Question: I'm having issues with implementing a flex button component:
I have applied a CSS style to button and set 'border-color' to, say '#555555'.
So far, it works as expected.
Then, when my application is resized, the border of the button component becomes blurred and its width automatically changes from 1 pixel to 2 pixels, which doesn't look very well..
When I maximize the app again, after the border is blurred, the buttons' border becomes 1 pixel and looks nice.
The shift from 1px to 2px to 1px also happens when I slowly increase or decrease the width of the application.

What's causing this issue?
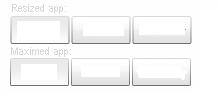
Answer: i have found the mistake,
this is because if the container which contains the buttons have the x,y position in float that sets the buttons relative position in float values that is not round of automatically in flex 3.2 so the drawing of buttons looks blurred as i tries do draw the button on two pixel i.e. in case of x= 3.3 the button will have the drawing on 3 and 4 pixel . by simply rounding off this value solves the problem.
in case of graphics.drawing method this problem is avoided automatically.